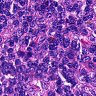
Metastatic tissue present: no